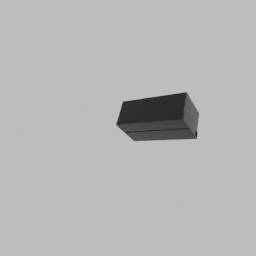
Label: appliances